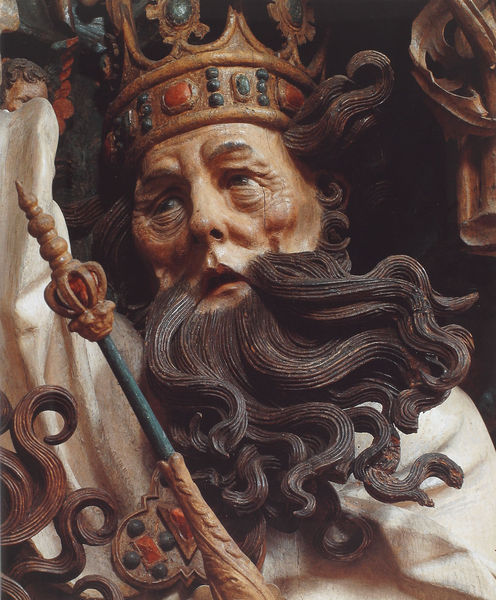
Titel: Hochaltar der Filialkirche St. Michael in Niederrotweil am Kaiserstuhl
Künstler: H. L. Meister
Standort: Niederrotweil am Kaiserstuhl, Filialkirche St. Michael (EU - D - BW)
Schlagwörter: blau, haut, kopf, mann, weiß, braun, bunt, holz, mund, nase, schwarz, blick, rot, alt, bart, augen, falten, gesicht, lang, spitze, steine, vollbart, wind, kirche, figur, gewand, gold, haare, augenbrauen, brosche, edelsteine, krone, lippen, locken, rund, engel, skulptur, bewegt, wangen, könig, detail, floral, bemalt, alter, bayern, münchen, schnitzerei, besorgt, dynamisch, leid, schmerz, mittelalter, augenbraun, geschnitzt, gewellt, meister, zepter, szepter, nürnberg, augsburg, polychrom, riemenschneider, schitzarbeit, schniterei, holz bart, dynamiach